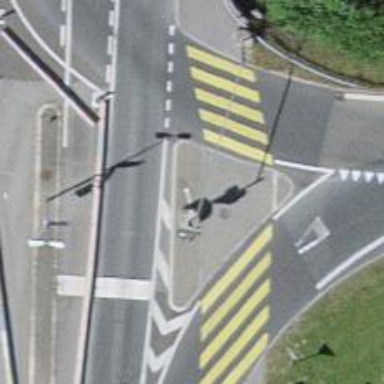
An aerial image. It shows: Traffic island located on footway.